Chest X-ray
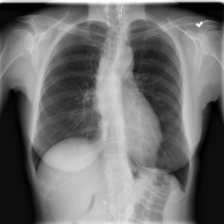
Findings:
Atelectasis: negative
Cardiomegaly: negative
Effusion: negative
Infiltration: negative
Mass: positive
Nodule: negative
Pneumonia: negative
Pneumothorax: negative
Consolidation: negative
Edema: negative
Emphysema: negative
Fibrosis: negative
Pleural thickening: negative
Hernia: negative